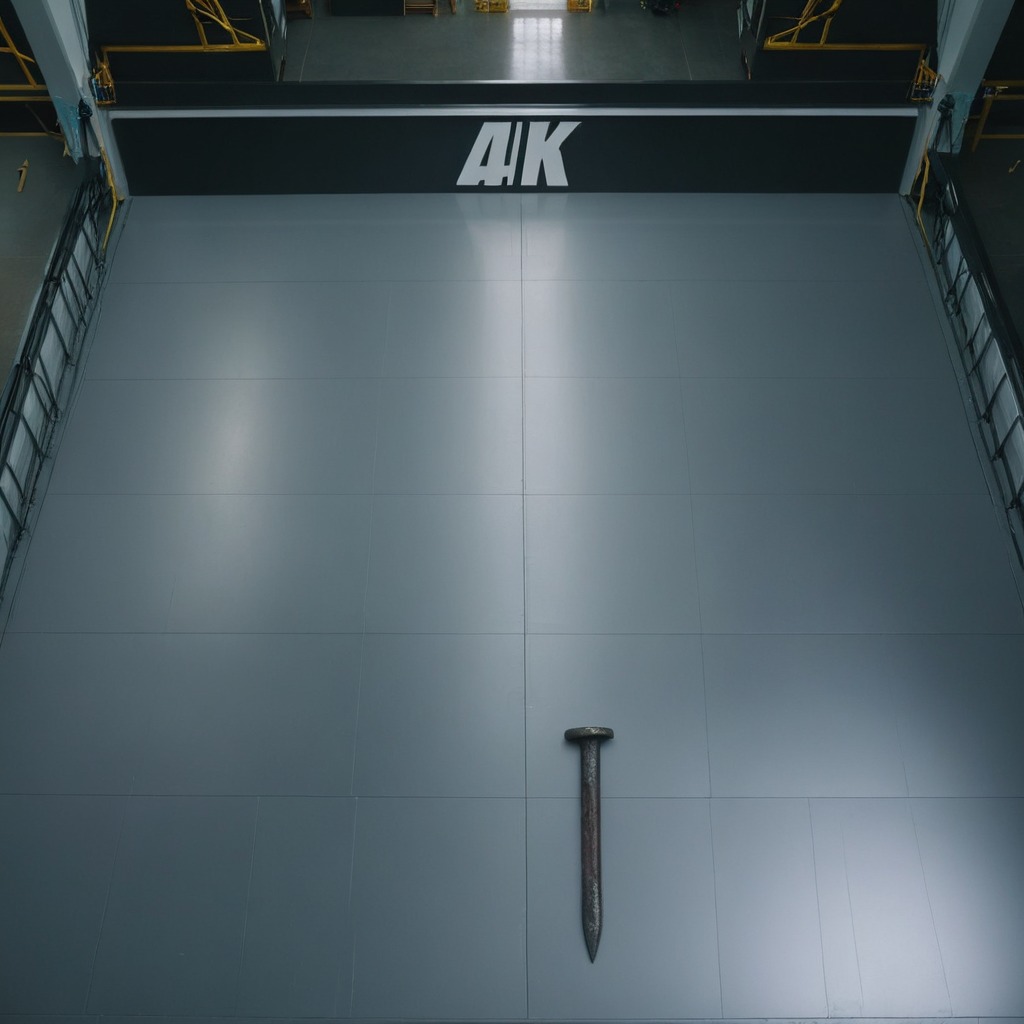
An iron nail is lying on the toolbox surface in an airplane hangar workshop.